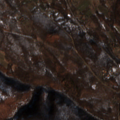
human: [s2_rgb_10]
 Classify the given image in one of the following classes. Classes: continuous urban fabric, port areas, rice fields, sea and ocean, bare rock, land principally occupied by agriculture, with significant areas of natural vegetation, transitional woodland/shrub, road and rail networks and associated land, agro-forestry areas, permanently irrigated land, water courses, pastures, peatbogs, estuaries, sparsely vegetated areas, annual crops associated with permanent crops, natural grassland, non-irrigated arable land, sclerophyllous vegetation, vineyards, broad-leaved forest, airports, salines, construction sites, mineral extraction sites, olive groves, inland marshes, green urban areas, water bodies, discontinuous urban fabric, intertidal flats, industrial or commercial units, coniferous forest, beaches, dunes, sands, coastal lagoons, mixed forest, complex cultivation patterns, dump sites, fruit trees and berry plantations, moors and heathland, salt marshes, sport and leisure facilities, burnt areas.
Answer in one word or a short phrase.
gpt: complex cultivation patterns, land principally occupied by agriculture, with significant areas of natural vegetation, broad-leaved forest, transitional woodland/shrub